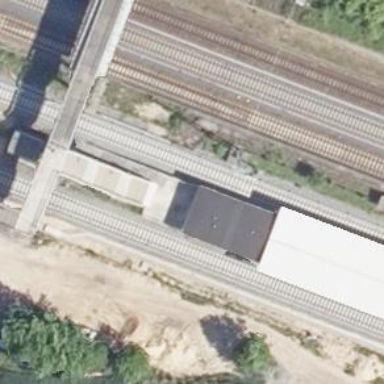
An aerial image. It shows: Railway signal.